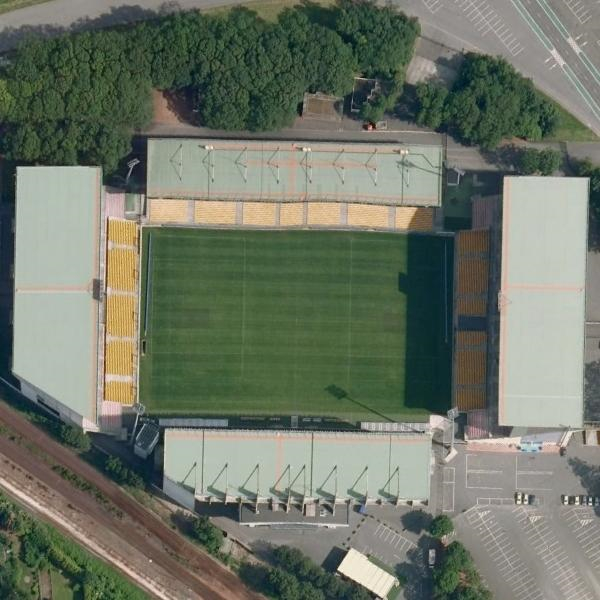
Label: Stadium